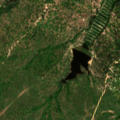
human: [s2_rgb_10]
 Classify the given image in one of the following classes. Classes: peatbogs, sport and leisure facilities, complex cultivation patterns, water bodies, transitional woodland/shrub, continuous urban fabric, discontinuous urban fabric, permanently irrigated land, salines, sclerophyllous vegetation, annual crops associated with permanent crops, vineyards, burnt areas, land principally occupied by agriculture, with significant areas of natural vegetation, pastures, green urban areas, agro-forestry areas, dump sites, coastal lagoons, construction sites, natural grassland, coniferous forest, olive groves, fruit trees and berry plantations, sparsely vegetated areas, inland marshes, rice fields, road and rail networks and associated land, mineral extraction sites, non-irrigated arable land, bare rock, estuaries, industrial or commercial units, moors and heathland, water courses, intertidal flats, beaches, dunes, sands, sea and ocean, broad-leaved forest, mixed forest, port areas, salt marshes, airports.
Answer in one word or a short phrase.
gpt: continuous urban fabric